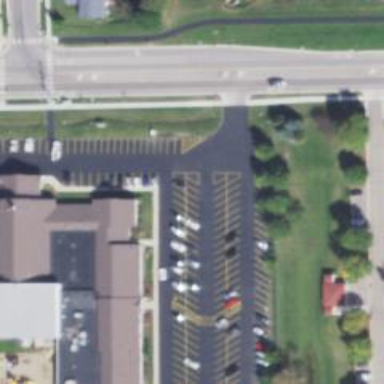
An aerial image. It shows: Asphalt driveway used as service road.